Question: I have a raw file with content:
'''
Ah, dearest Jesus, holy Child,
make Thee a bed, soft, undefiled
within my heart, that it may be
a quiet chamber kept for Thee.
My heart for very joy doth leap,
My lips no more can silence keep;
I, too, must sing with joyful tongue
That sweetest ancient cradle song.
Glory to God in highest Heaven,
Who unto man His Son hath given;
While angels sing with tender mirth,
a glad new year to all the earth.
Amen.
'''
When I use the setText method of TextView, it shows up fine but when I copy the above text to clipboard by using the following code, the new line characters are missing. How to fix it.
'''
((ClipboardManager) getSystemService(CLIPBOARD_SERVICE))
.setText(tv.getText());
'''

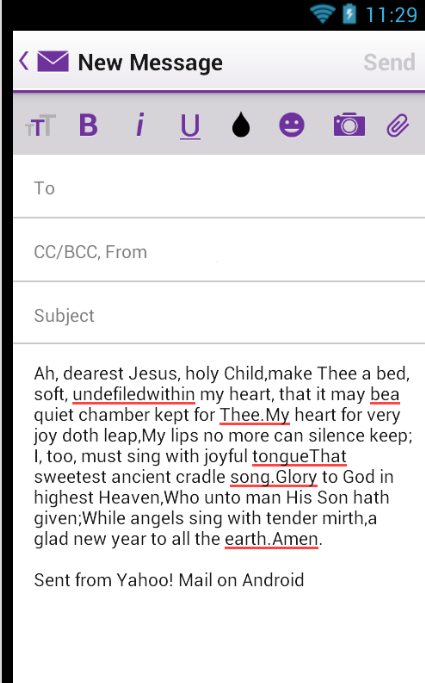
Answer: Unfortunately this seems to be a repeated complaint with certain versions of Android, and I haven't found a simple solution to it.
That being said, I see two options. The first is to try replacing the new line characters with
, the Android character for hard return. That might solve your problem.
If it doesn't, you may just want to put a space before each hard return so that it doesn't run the words together when copied. Hope you're able to get it figured out!